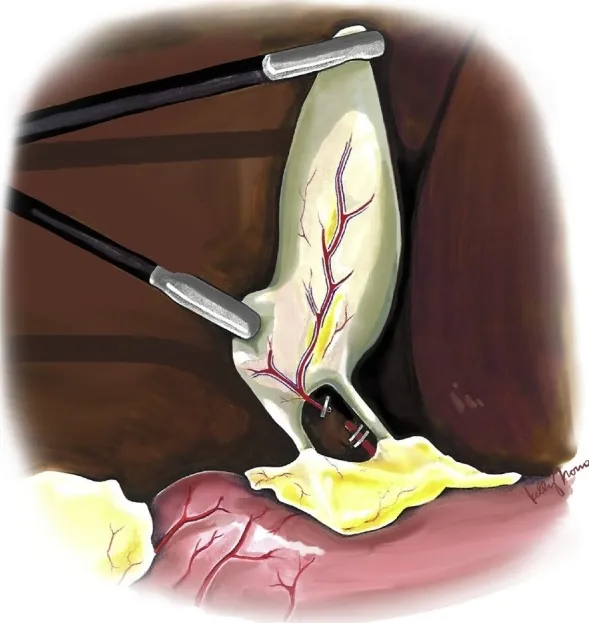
Schematic demonstration of the visualized anatomy intraoperatively.
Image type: radiology (ct)